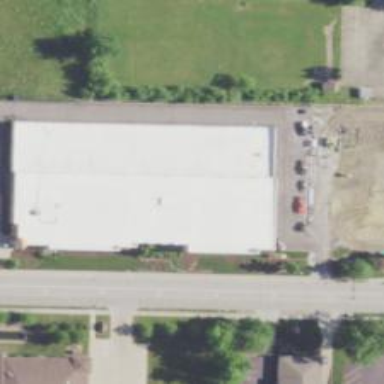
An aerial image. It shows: Storage rental shop located in building.